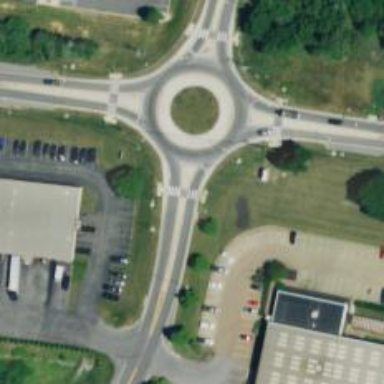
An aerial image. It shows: Crossing road.